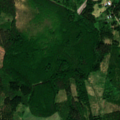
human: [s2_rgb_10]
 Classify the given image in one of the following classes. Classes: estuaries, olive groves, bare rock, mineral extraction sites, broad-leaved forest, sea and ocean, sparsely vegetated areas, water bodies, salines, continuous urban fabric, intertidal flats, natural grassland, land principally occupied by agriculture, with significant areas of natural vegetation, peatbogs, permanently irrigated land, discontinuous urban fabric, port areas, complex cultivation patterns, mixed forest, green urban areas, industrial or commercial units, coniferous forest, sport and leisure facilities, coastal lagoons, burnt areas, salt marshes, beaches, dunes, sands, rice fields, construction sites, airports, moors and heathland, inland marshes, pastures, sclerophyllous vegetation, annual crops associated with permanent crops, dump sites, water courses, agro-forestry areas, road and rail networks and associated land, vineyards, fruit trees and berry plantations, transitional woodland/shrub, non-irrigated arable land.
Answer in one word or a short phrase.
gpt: land principally occupied by agriculture, with significant areas of natural vegetation, broad-leaved forest, mixed forest, peatbogs